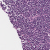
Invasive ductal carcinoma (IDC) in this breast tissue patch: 1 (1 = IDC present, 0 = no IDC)